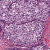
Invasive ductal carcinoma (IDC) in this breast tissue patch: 0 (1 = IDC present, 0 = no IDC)